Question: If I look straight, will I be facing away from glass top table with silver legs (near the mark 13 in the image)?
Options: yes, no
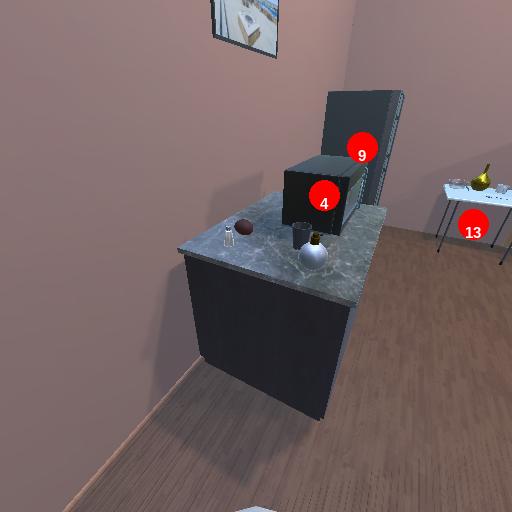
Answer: yes